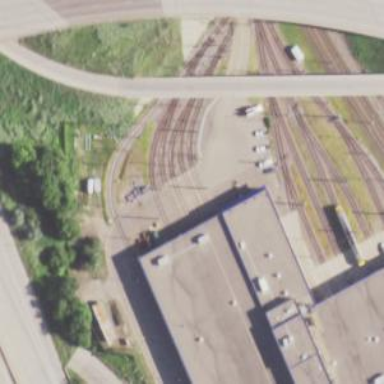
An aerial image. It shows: Light rail service yard with electrified contact lines.